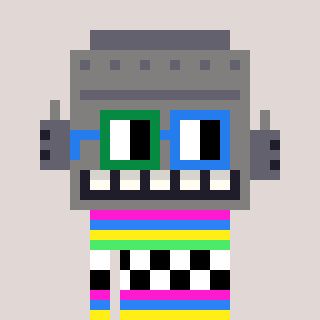
a pixel art character with square green and blue glasses, a robot-shaped head and a slimegreen-colored body on a warm background